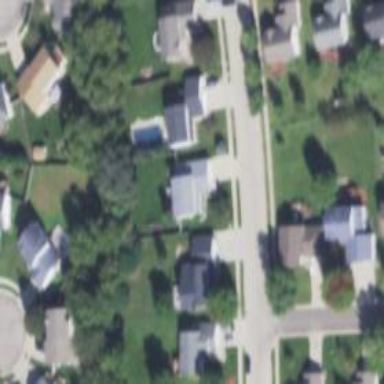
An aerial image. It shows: Residential road with asphalt surface and separate sidewalk.